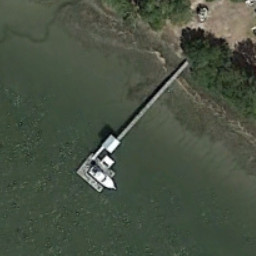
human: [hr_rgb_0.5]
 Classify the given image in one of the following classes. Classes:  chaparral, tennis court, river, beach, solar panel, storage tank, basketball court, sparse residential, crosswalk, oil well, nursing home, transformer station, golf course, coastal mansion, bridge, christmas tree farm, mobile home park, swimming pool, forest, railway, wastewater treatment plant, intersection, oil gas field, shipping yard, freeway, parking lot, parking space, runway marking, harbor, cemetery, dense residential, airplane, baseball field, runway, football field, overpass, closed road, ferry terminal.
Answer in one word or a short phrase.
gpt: ferry terminal